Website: walmart
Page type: payment
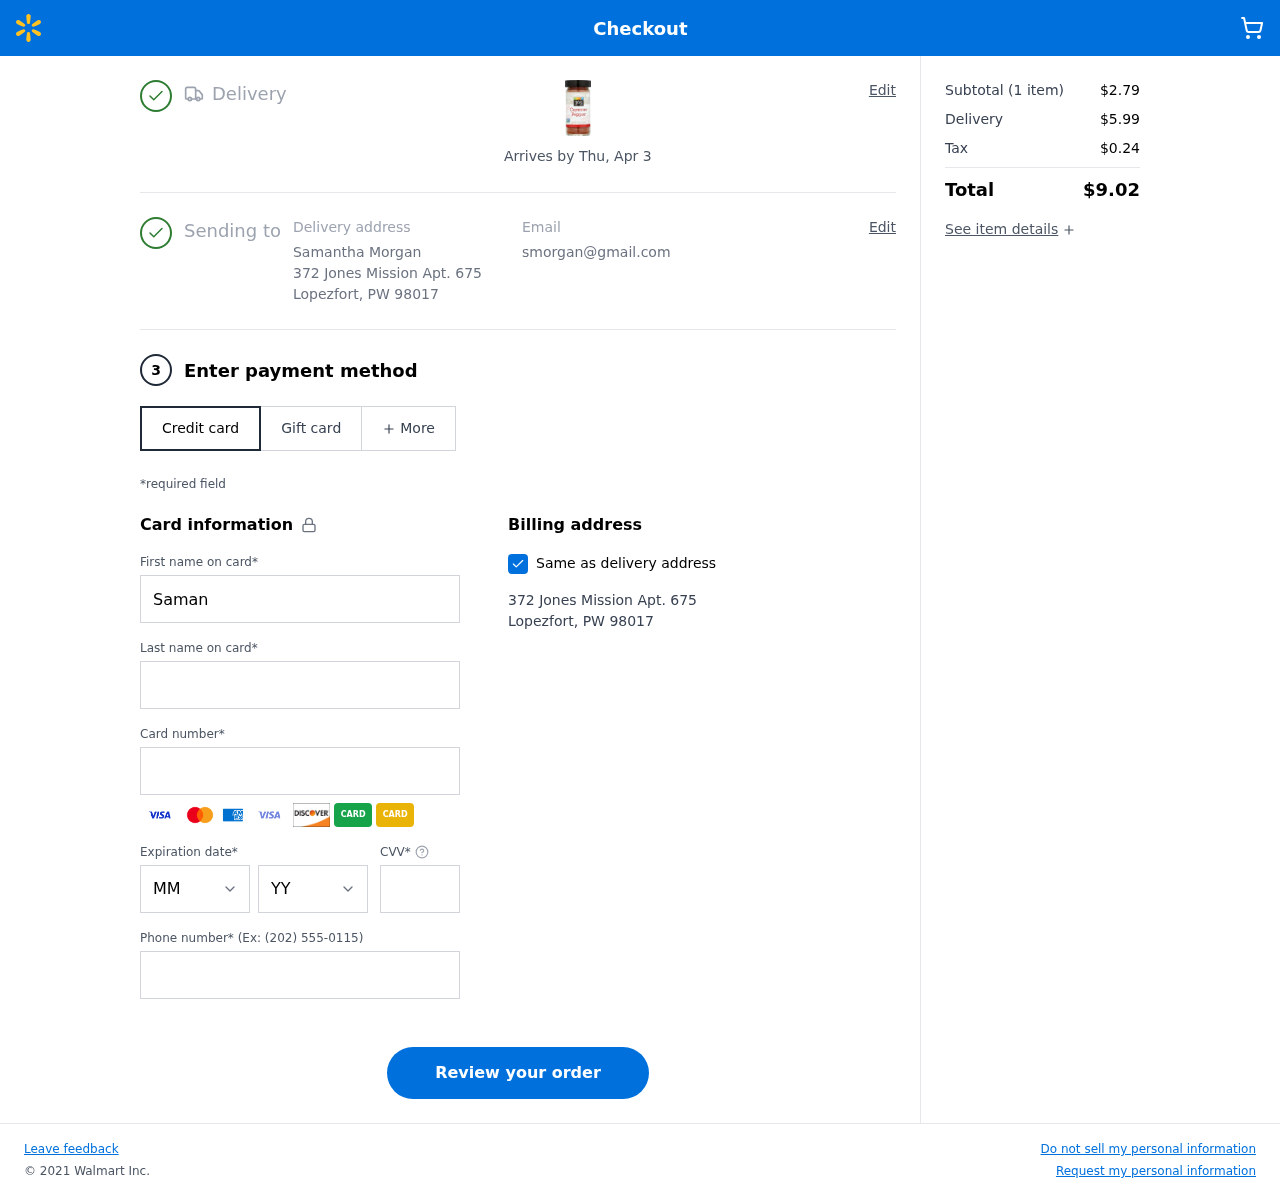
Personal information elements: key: PII_CARD_CVV
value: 2739
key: PII_CARD_EXPIRY_MONTH
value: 02
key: PII_CARD_EXPIRY_YEAR
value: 28
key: PII_CARD_NUMBER
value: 3425 5849 2455 260
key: PII_CITY
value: Lopezfort
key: PII_EMAIL
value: smorgan@gmail.com
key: PII_FIRSTNAME
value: Samantha
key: PII_FULLNAME
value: Samantha Morgan
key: PII_LASTNAME
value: Morgan
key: PII_PHONE
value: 9385475022
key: PII_POSTCODE
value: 98017
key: PII_STATE_ABBR
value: PW
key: PII_STREET
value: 372 Jones Mission Apt. 675
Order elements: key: ORDER_DELIVERY_DATE
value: Arrives by Thu, Apr 3
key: ORDER_NUM_ITEMS
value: (1 item)
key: ORDER_SUBTOTAL
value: $2.79
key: ORDER_SHIPPING_COST
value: $5.99
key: ORDER_TAX
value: $0.24
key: ORDER_TOTAL
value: $9.02